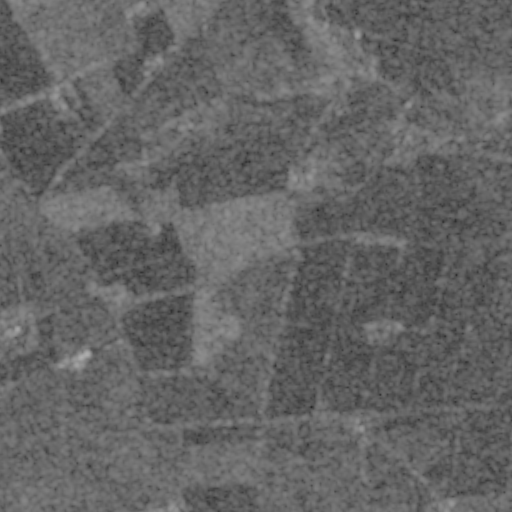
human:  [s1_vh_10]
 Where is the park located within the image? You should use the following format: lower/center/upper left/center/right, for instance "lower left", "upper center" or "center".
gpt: The park is located in the upper center of the image.
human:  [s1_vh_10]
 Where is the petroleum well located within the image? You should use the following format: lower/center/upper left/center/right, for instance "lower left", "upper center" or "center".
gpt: The petroleum well is located in the center left of the image.
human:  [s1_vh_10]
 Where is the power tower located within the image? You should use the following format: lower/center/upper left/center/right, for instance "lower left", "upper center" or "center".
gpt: The power tower is located in the upper center of the image.
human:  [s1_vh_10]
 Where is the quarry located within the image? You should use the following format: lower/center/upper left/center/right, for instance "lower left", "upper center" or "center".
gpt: The quarry is located in the upper right of the image.
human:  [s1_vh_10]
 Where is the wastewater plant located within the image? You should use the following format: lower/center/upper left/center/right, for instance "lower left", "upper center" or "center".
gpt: The wastewater plant is located in the upper right of the image.
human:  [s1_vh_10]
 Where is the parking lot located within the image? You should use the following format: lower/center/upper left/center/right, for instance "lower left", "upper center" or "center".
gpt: There is no parking lot in the image.

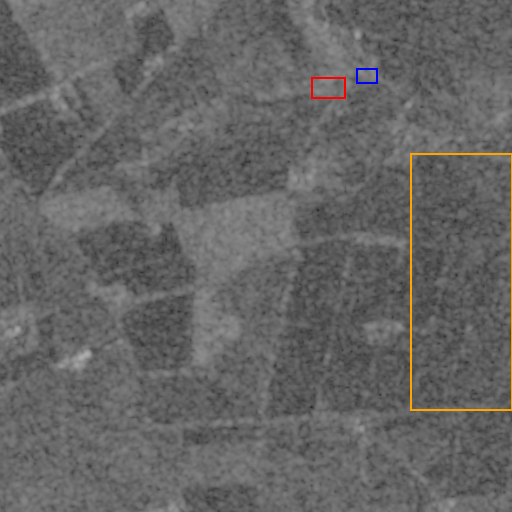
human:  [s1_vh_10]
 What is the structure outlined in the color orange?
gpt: The structure outlined in orange is a crop field.
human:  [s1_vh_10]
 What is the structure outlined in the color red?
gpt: The structure outlined in red is a quarry.
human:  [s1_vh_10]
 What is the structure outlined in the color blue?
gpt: The structure outlined in blue is a wastewater plant.
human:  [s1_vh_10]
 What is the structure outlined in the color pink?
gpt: There is no pink outline.